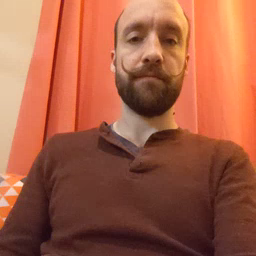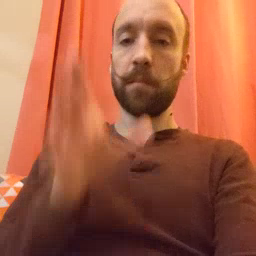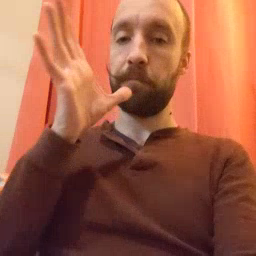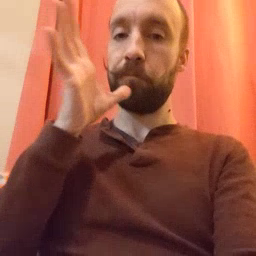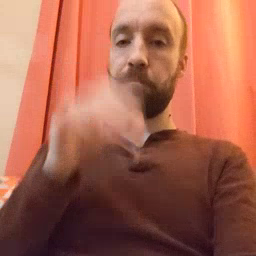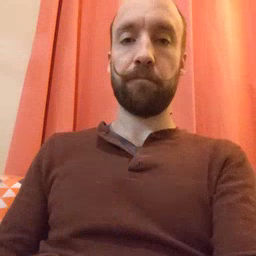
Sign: mom